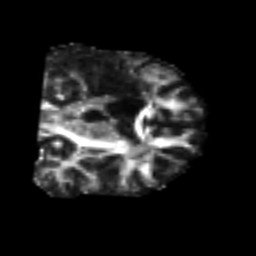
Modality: FA
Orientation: coronal
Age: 41
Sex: male
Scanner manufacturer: siemens
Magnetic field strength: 3 T
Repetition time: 4.987 s
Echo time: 0.0792 s